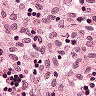
Metastatic tissue present: no